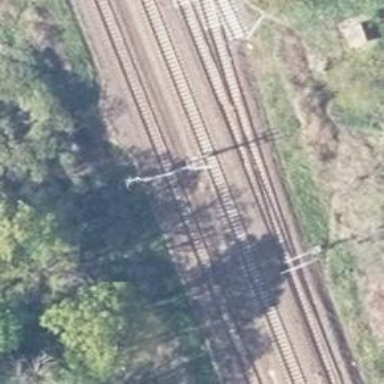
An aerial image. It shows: Railway milestone with catenary mast.